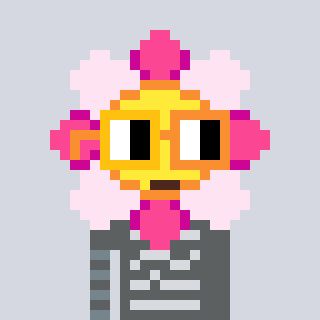
a pixel art character with square yellow and orange glasses, a flower-shaped head and a cold-colored body on a cool background